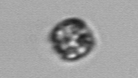
Label: Thalassiosira